Question: I have a that holds 1 of 3 view controllers swapped out by 3 tabs (across the bottom).
Here's my Storyboard:

I'm taking this approach so that I can have custom tabs and a single button for all the fields in this big form.
How can I access the IBOutlets in those 3 child view controllers from inside my class?
Here's what I've done to try and access it in the parent.
'''
//EntryFlightInfoViewController.h (Child 1)
@property (strong, nonatomic) IBOutlet UITextField *aircraftIdTextField;
'''
Then in my parent class (Entry Detail View Controller) I can't access the property:
'''
//EntryDetailViewController.m (Parent)
#import "PPEntryFlightInfoViewController.h"
- (IBAction)buttonSave:(id)sender {
NSLog(@"save: %@", _aircraftIdTextField); //(!) Error: Use of undeclared identifier '_aircraftIdTextField'
}
'''
Hopefully I'm on the right track. Forgive me as I'm still quite new to Objective-C. :)
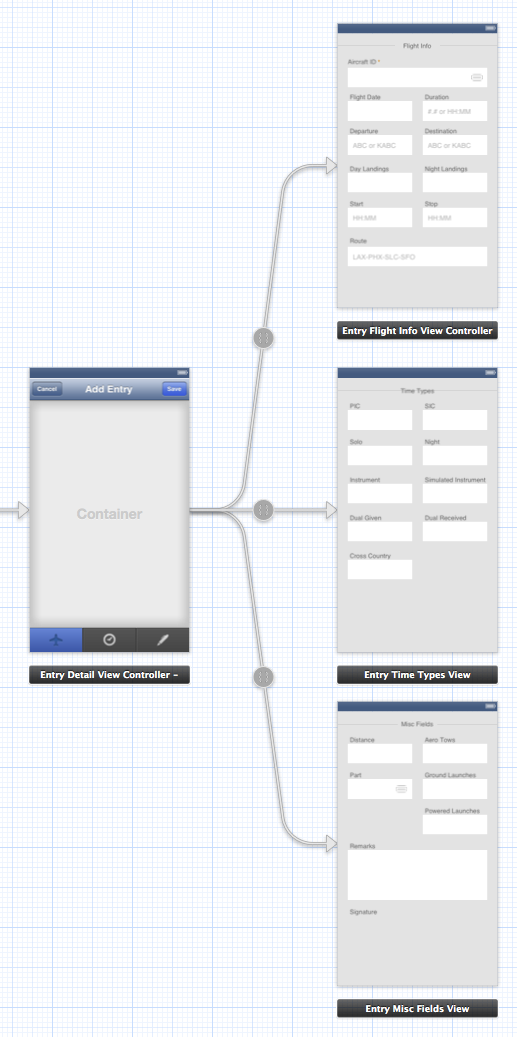
Answer: The short answer is you can't unless you write your own communication layer. You can get at the different views via the childViewControllers (mentioned above) as well as getting your own custom pointers in your prepareForSegue method call as the view is loaded into the container view. (see <URL> This will work great if you are forcing the user to visit each page. If not then the same defaults you'd load there on the first viewDidLoad can likely be saved without checking the specific view controller.
Apple's answer is to never have a save button. If you edit it, you meant it, and it's saved immediately. =)
That said, were I you, I'd have an object that all of the views access to load/unload their data for storage whenever you show/hide the different views, possibly in viewDidLoad/viewDidDisappear. This way you always have a "known good" object ready for saving, and you won't have to directly access those view controllers.
Hope that helps some.